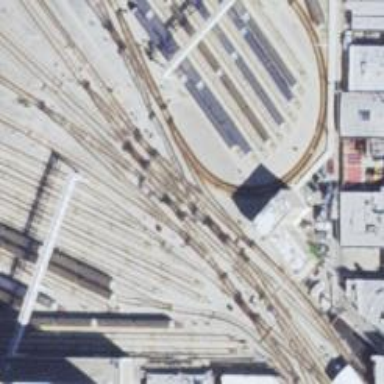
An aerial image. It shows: Electrified rail passing through service yard.